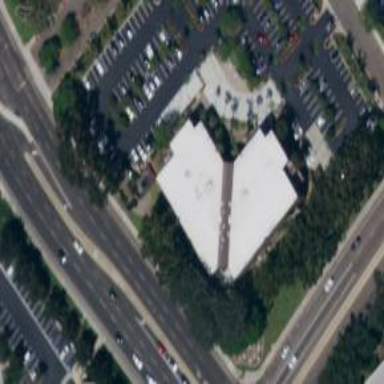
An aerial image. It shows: Office building.